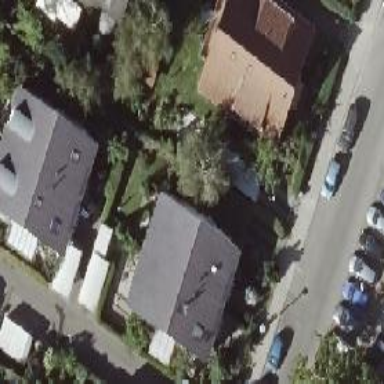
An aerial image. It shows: Semi-detached house with gabled roof.